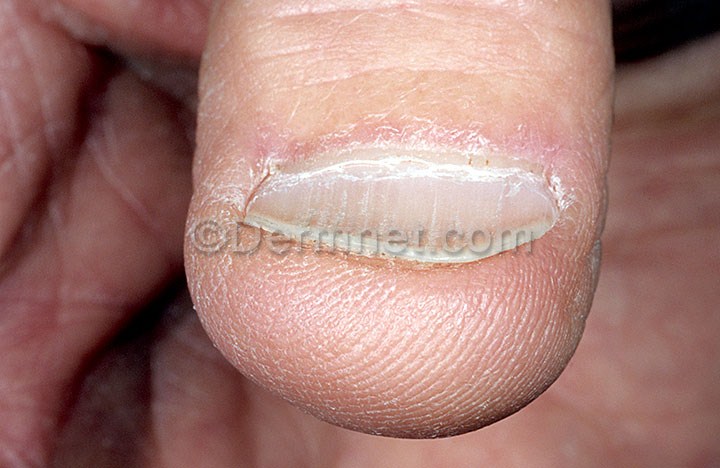
Disease: Nail Fungus and other Nail Disease